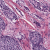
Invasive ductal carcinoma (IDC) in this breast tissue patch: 0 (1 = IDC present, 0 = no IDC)